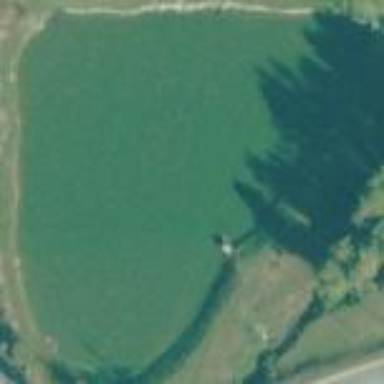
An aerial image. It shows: Peaceful pond surrounded by nature.